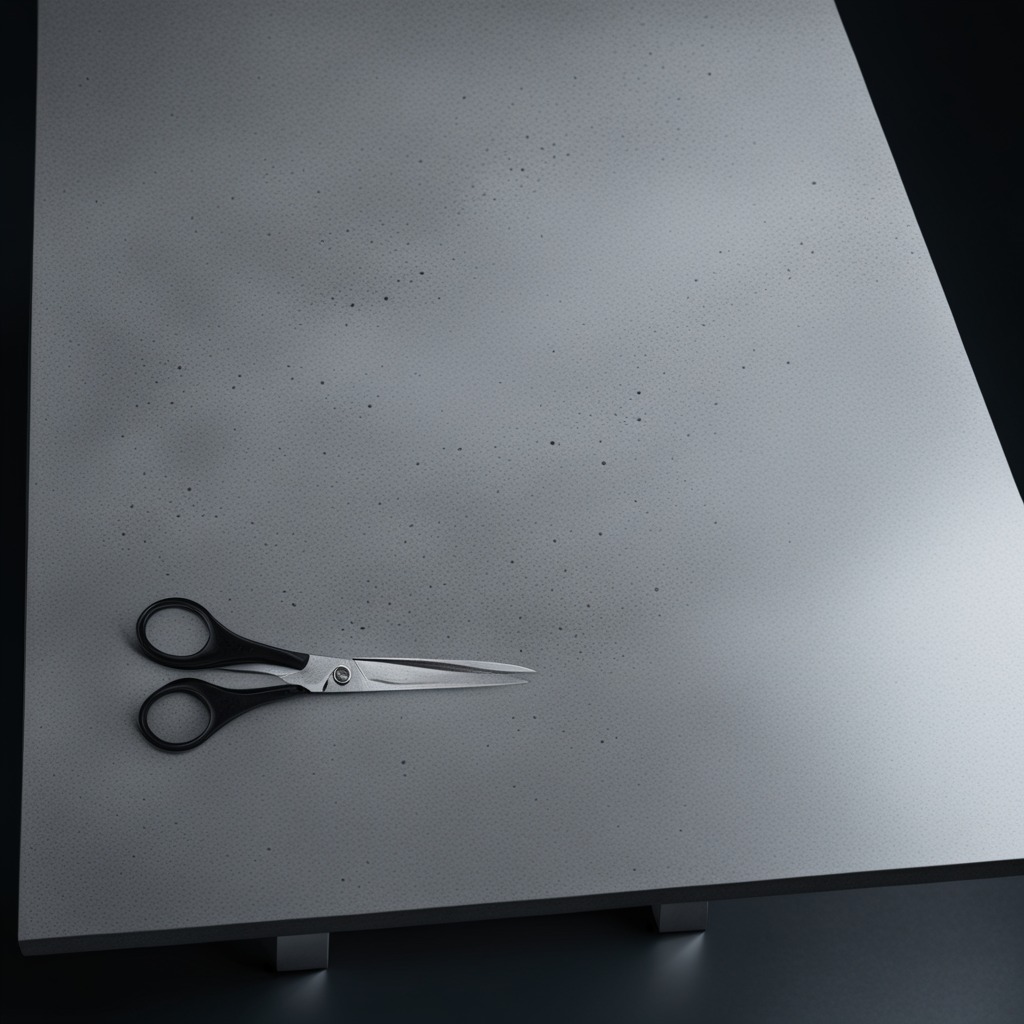
A scissor lying on a clean granite table inside a workshop at night dim ambient light soft shadows worn but